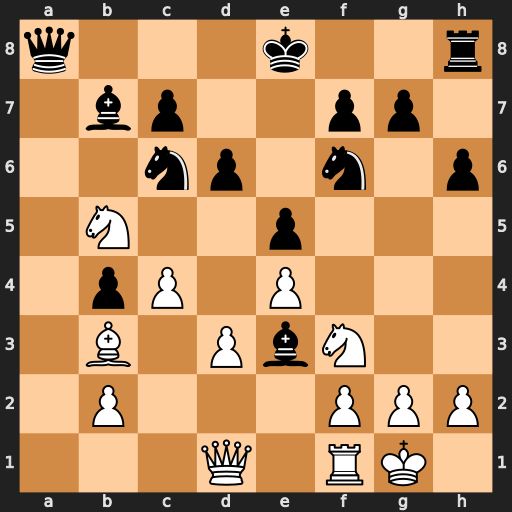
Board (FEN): q3k2r/1bp2pp1/2np1n1p/1N2p3/1pP1P3/1B1PbN2/1P3PPP/3Q1RK1
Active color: w
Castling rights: k
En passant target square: -
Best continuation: Nxc7+ Kd7 Nxa8